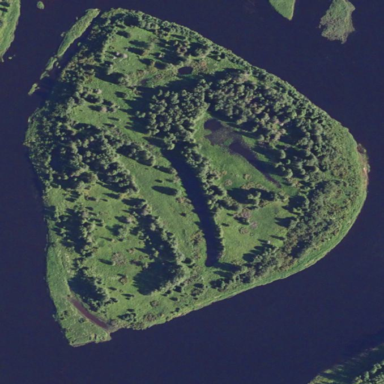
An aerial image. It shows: Islet.